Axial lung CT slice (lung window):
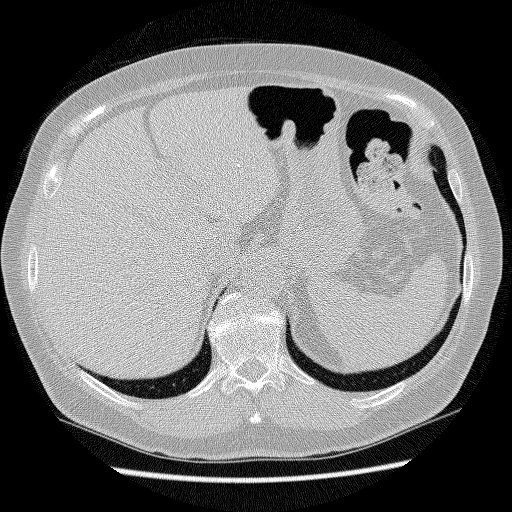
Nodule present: no